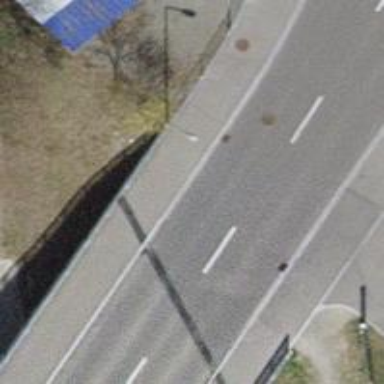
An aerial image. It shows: Asphalt footway with sidewalk on bridge.